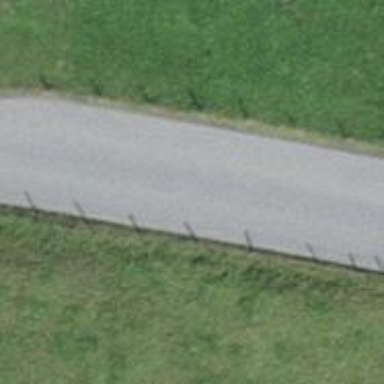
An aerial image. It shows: Passing place on the road.